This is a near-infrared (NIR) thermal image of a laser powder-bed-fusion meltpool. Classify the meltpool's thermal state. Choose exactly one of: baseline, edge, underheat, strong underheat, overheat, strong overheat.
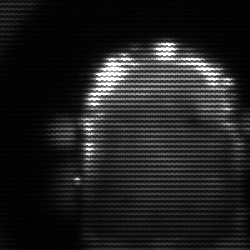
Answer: baseline